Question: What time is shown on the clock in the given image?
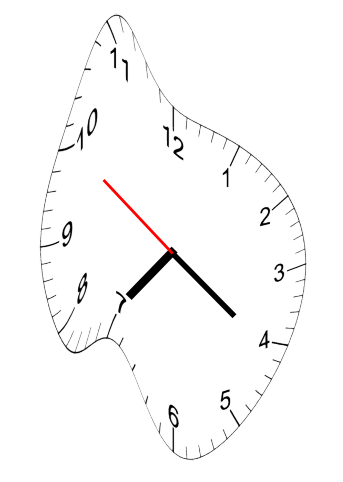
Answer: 07:20:50